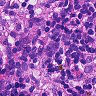
Metastatic tissue present: no